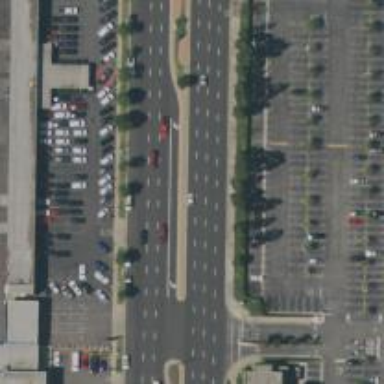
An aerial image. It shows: Primary road with asphalt surface.